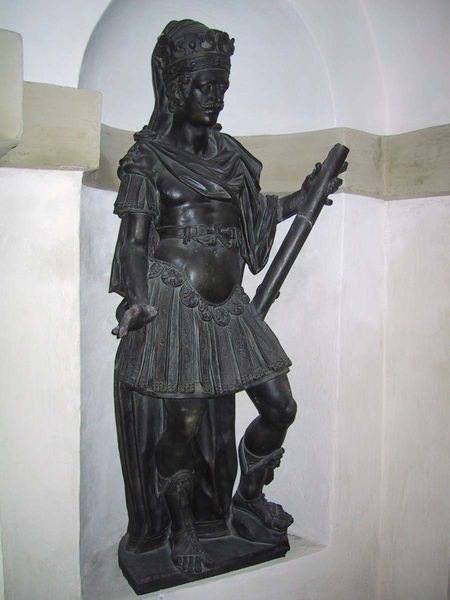
Titel: Männliche Terrakottafigur mit antikisierender Rüstung und Krone aus der Ahnenreihe des Hauses Habsburg
Künstler: Hans Reichle
Standort: Brixen, Bischöfliche Residenz (EU - I - Südtirol)
Schlagwörter: dunkel, held, kampf, mann, umhang, frau, grau, schwarz, weiss, gürtel, rock, schnurrbart, arme, sockel, stein, figur, haare, krone, stock, skulptur, statue, beine, füße, stab, mauer, arch, crown, hands, hat, king, könig, military, soldier, sword, arm, belt, black, dark, face, hair, nose, portrait, robe, skirt, wall, socke, nabel, sandalen, bauch, bronze, knie, fotografie, nische, panzer, militär, schwert, soldat, ritter, rüstung, römer, sandale, brustpanzer, hand, greek, man, nude, roman, stone, amazone, krieger, armor, armour, boy, eyes, feet, feldherr, helmet, knight, prince, scroll, uniform, guss, chin, mouth, grieche, beard, boots, sculpture, marble, italy, cape, rome, skultpur, ears, museum, legs, fingers, god, mars, sandals, warrior, altertum, vollplastik, clothing, stick, forehead, pedestal, standing, bow, staff, staue, mustache, weapon, niche, rüstng, leerer blick, david, sculture, tube, knees, stucco, holding, inside, pipe, pleats, headdress, brows, stature, polished, rod, barfusss, spartan, granite, unform, einansichtig, körpergross, chestplate, ck, obsidian, scuplture, skrt